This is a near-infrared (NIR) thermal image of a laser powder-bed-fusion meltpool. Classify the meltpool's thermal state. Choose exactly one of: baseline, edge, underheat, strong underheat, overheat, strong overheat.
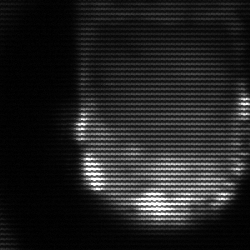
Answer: baseline